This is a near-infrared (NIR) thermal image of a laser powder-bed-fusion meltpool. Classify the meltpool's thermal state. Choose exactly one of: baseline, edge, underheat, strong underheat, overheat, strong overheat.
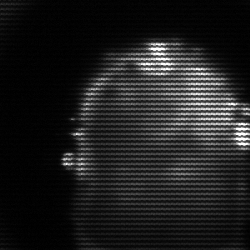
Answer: baseline